Interaction volume radius: 10 \u00c5
Interaction volume height: 15 \u00c5
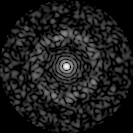
Disorder parameter: 0.8403